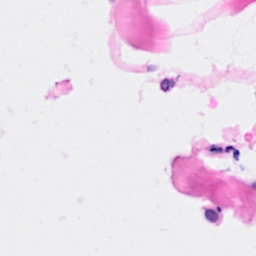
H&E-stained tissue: Breast